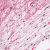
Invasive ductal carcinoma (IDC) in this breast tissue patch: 0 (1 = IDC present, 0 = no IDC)